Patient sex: F
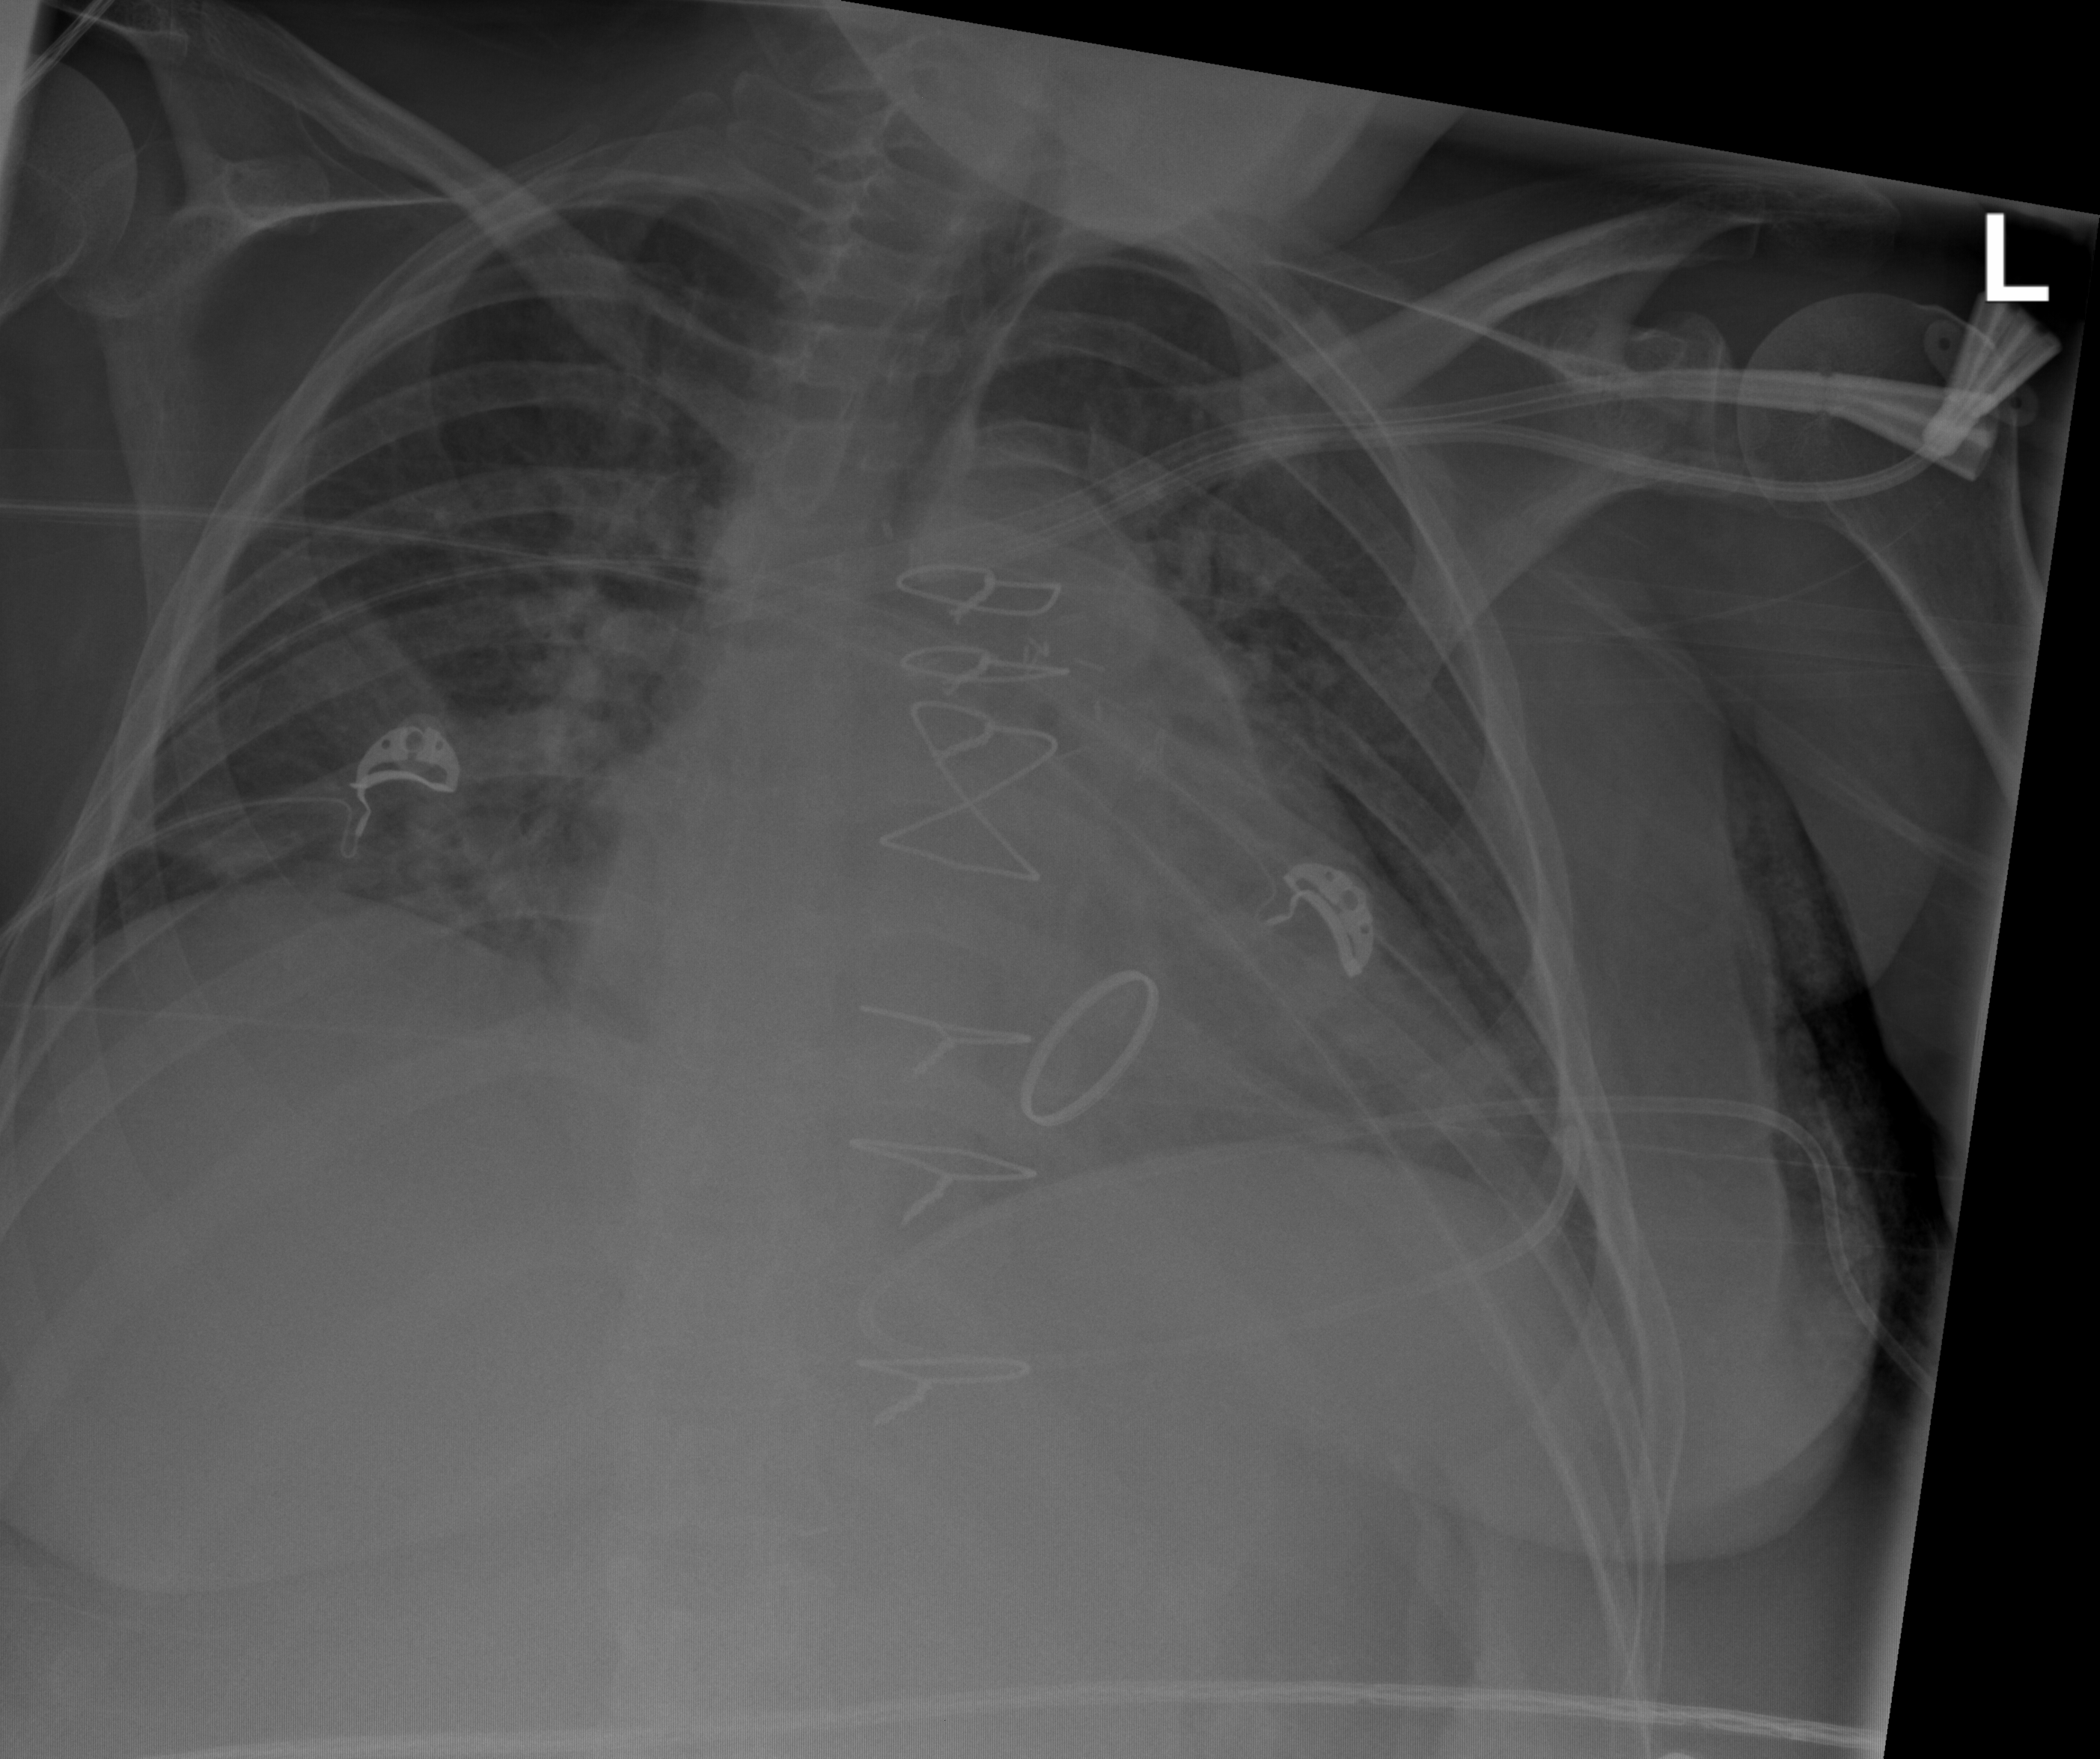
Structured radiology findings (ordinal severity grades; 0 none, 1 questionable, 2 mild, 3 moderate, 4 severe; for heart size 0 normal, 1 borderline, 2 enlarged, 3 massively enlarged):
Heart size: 3
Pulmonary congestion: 2
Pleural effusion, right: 0
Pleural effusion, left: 1
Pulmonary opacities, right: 1
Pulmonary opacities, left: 1
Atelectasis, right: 2
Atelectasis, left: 2